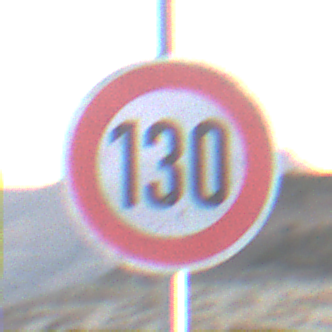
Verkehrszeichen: Geschwindigkeit130
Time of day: SunriseSunset
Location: Outdoor (Nature)
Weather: PartlyCloudy
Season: NotSpecified
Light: Natural